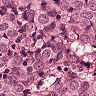
Metastatic tissue present: yes